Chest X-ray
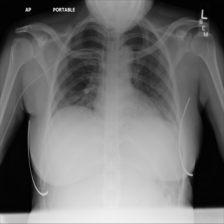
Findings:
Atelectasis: negative
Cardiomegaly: negative
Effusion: negative
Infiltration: negative
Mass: negative
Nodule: negative
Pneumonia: negative
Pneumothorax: negative
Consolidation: negative
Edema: negative
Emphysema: negative
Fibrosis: negative
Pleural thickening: negative
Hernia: negative